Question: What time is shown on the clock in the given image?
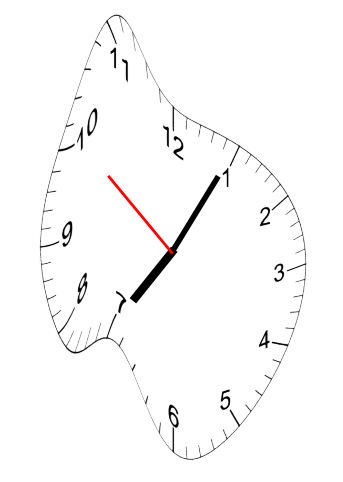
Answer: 07:04:51